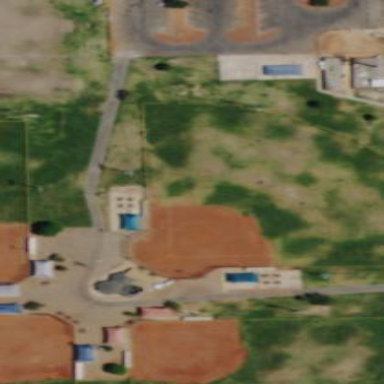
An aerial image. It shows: Baseball pitch for leisure land.